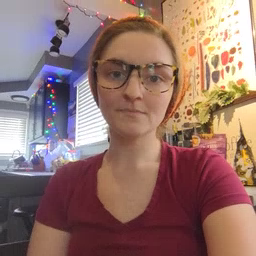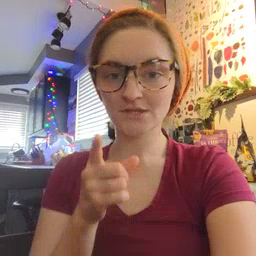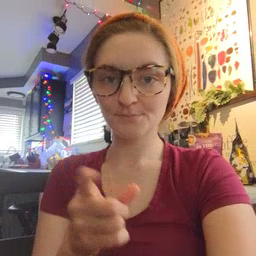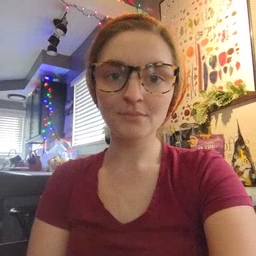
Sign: hesheit